Interaction volume radius: 5 \u00c5
Interaction volume height: 25 \u00c5
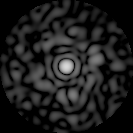
Disorder parameter: 0.8349